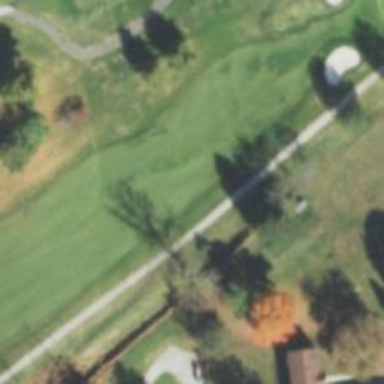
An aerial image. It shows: View of golf hole.